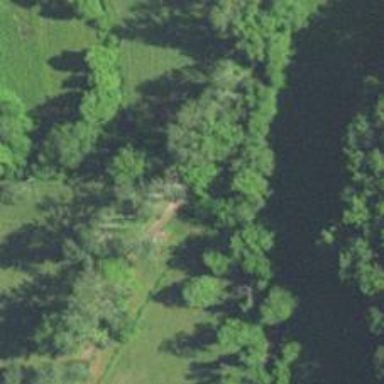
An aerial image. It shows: Culvert tunnel.